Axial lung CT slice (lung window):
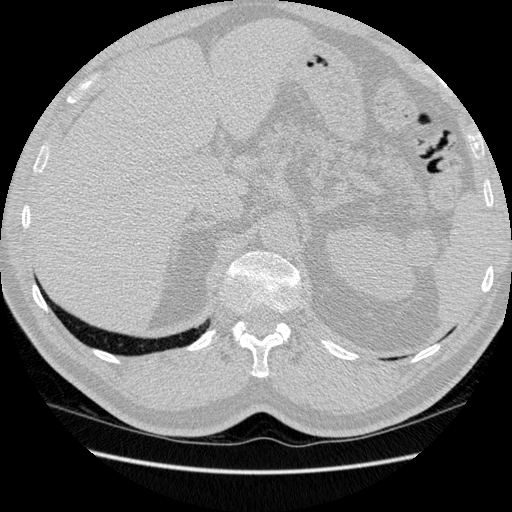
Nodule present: no